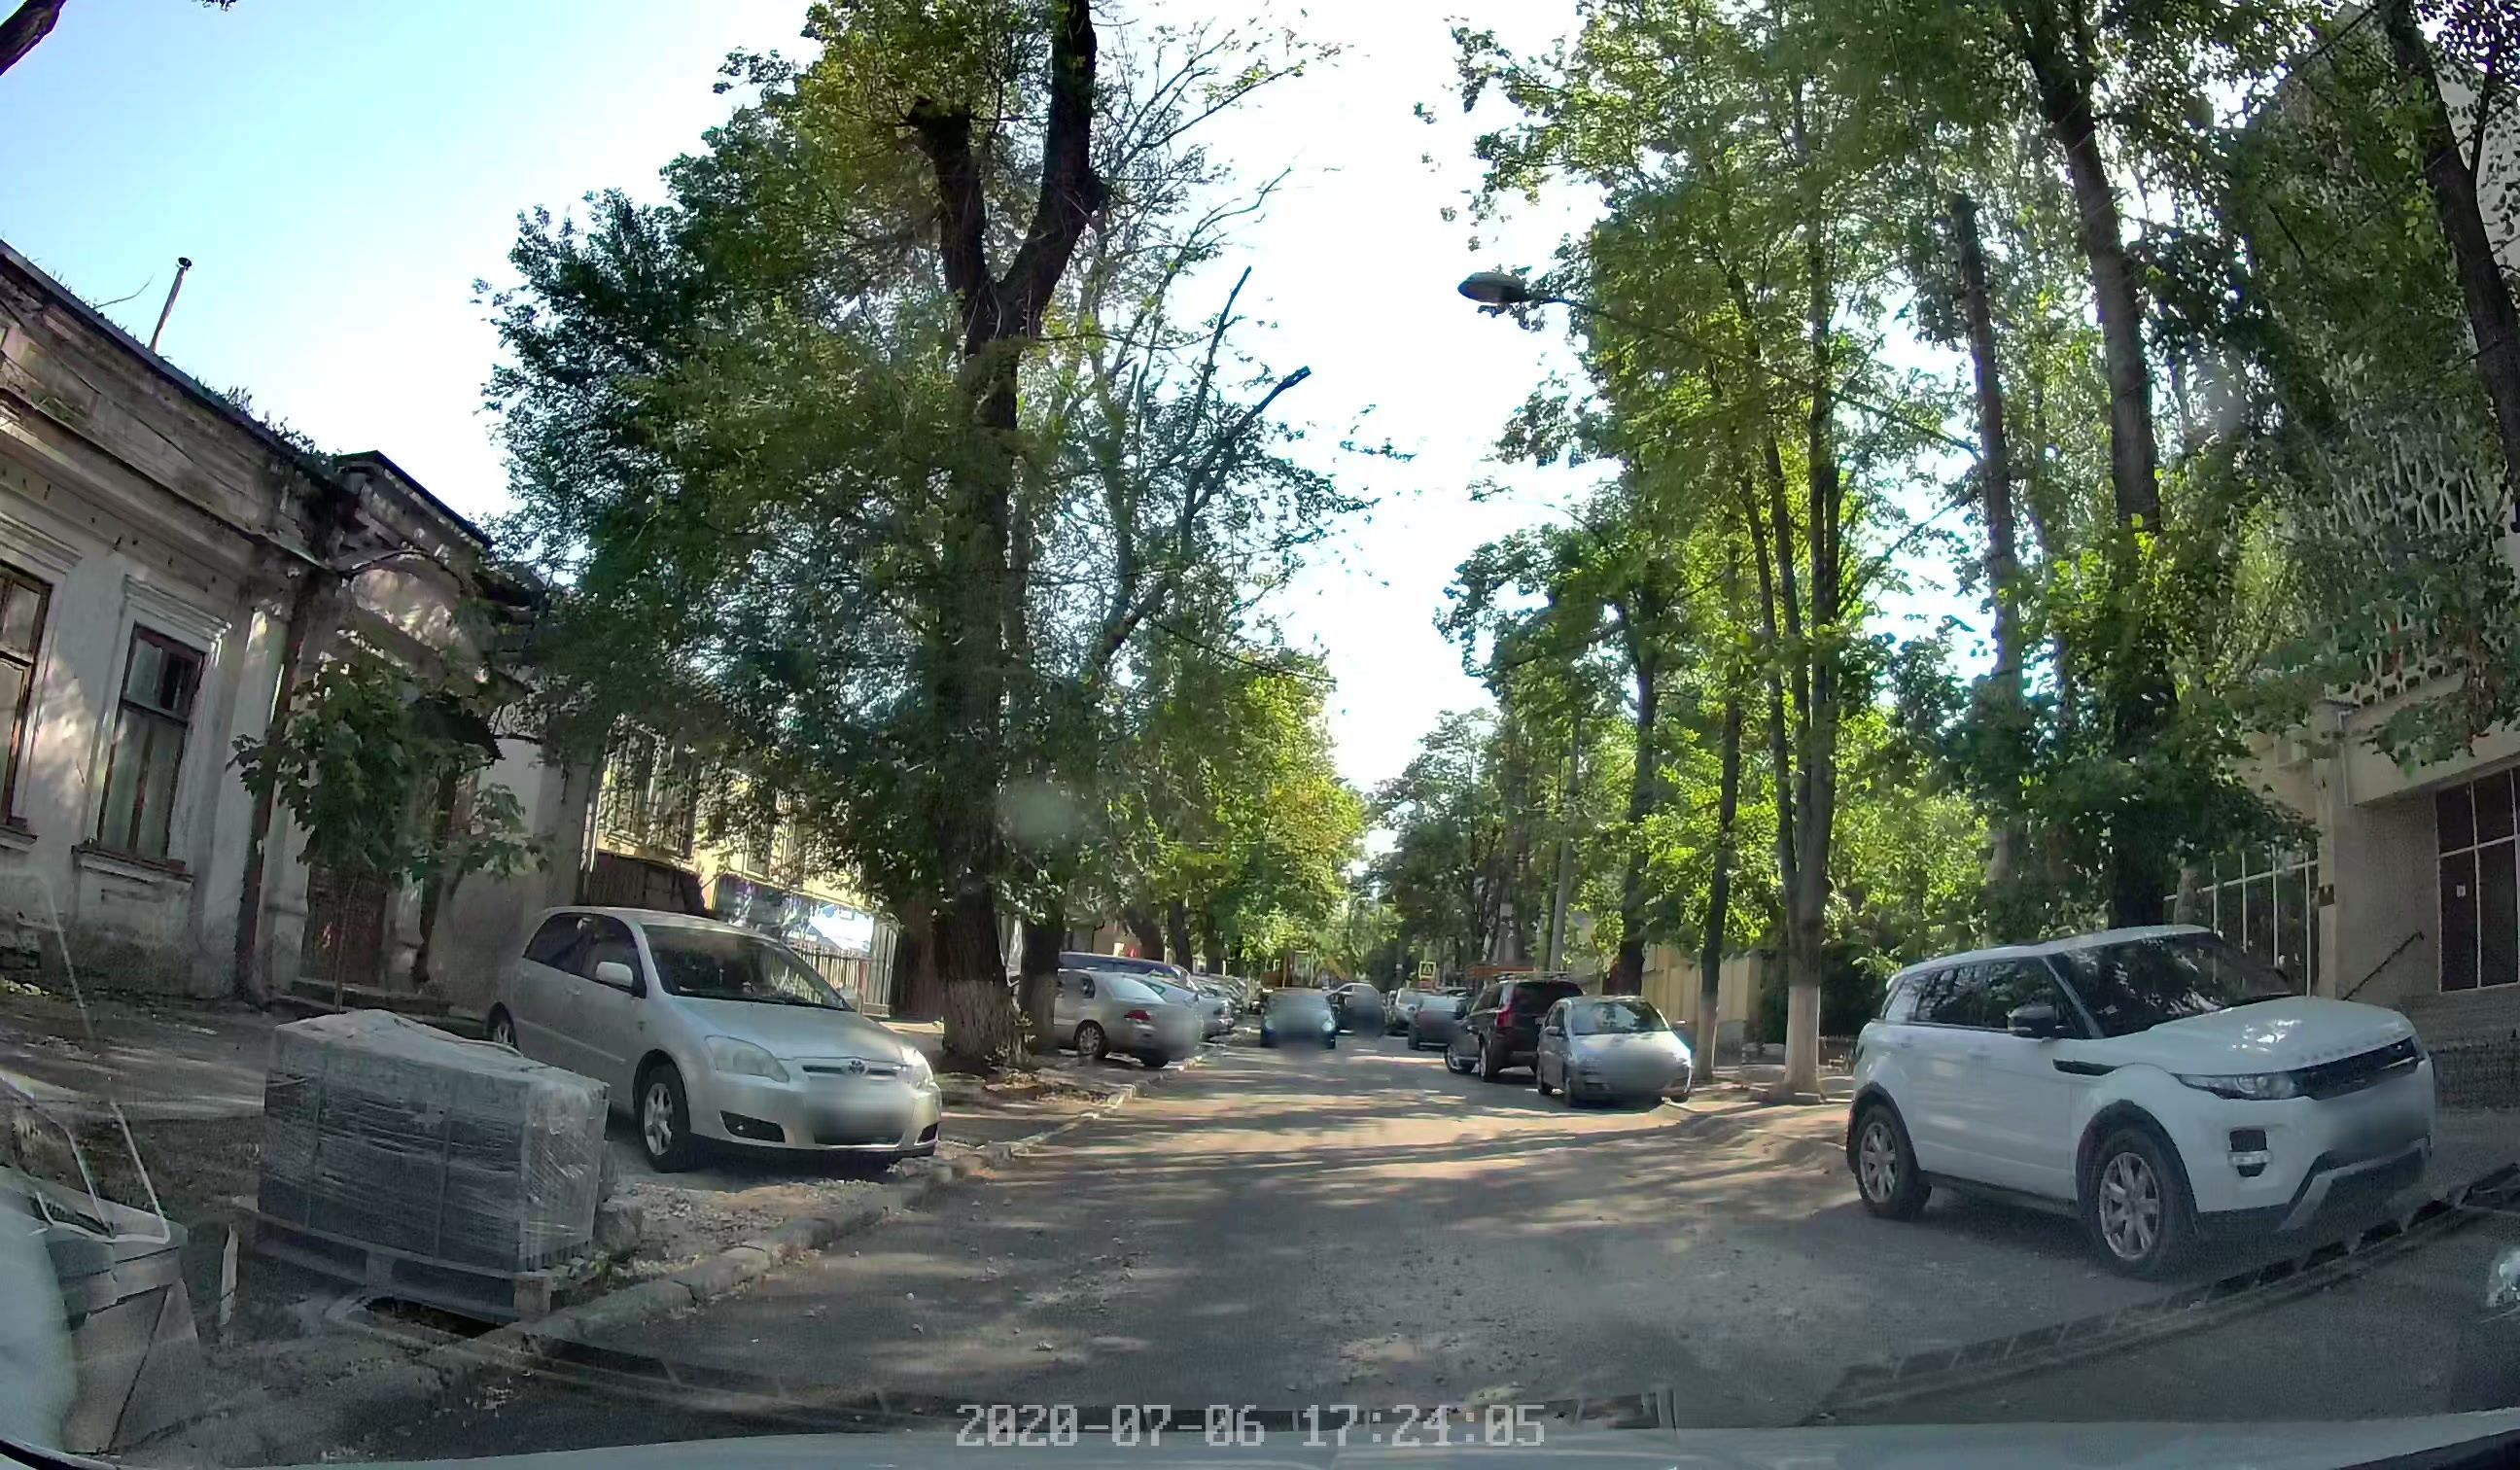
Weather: clear
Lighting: day
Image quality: good
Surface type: driving surface
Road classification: residential
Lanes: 2
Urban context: urban centre
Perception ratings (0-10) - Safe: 7.65, Lively: 7.88, Beautiful: 7.36, Boring: 4.41, Depressing: 3.67, Wealthy: 6.75